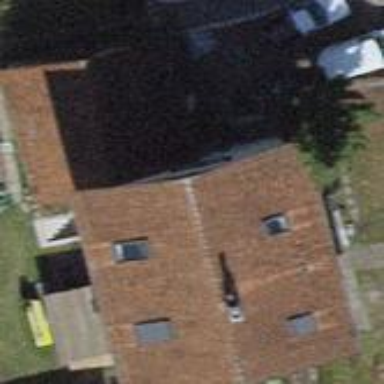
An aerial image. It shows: Detached building.